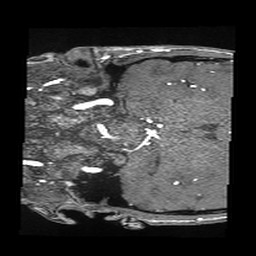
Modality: angio
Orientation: coronal
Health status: ill
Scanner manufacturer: siemens
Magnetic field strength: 3 T
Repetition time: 0.02 s
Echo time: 0.0033 s